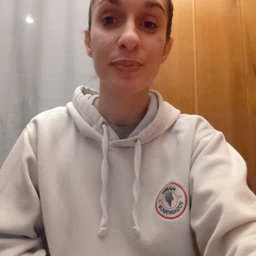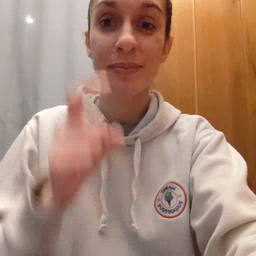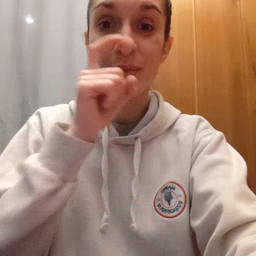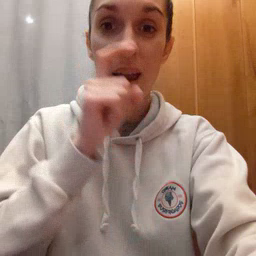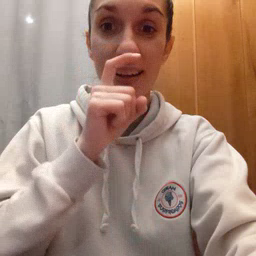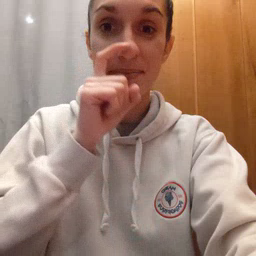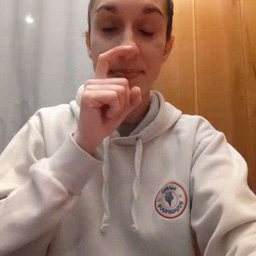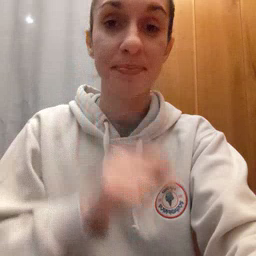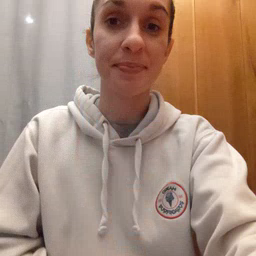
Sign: doll